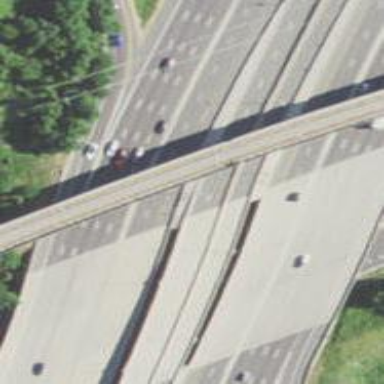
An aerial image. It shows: Bridge with asphalt surface. It is part of motorway link.